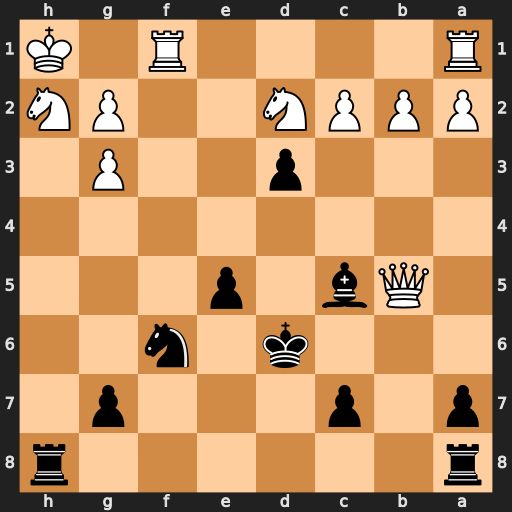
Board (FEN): r6r/p1p3p1/3k1n2/1Qb1p3/8/3p2P1/PPPN2PN/R4R1K
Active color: b
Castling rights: -
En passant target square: -
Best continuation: Rxh2+ Kxh2 Rh8#